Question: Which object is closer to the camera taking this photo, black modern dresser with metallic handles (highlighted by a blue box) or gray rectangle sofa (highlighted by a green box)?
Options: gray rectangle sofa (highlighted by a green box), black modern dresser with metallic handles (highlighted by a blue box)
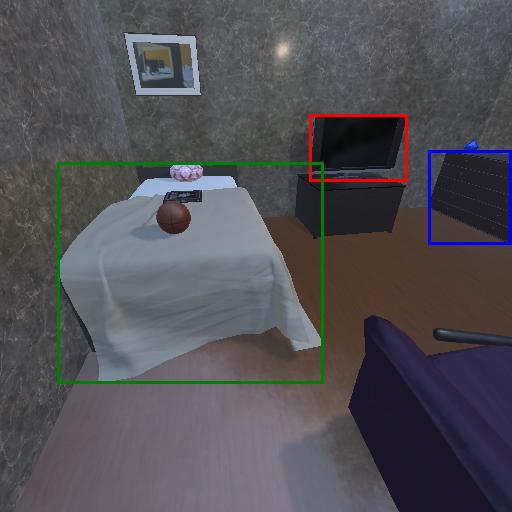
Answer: gray rectangle sofa (highlighted by a green box)